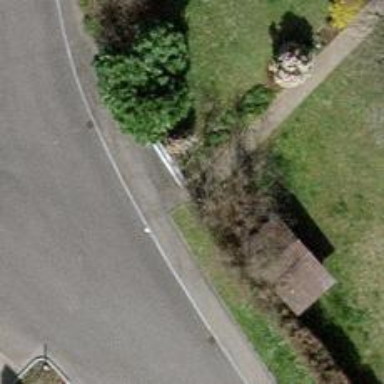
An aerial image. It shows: Entrance with barrier.